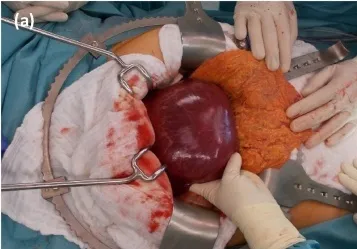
(a) Intraoperative view on the cystic tumour of the left liver.
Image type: medical_photograph (other_medical_photograph)